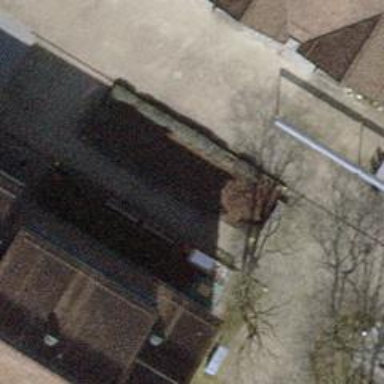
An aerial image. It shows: Bench.